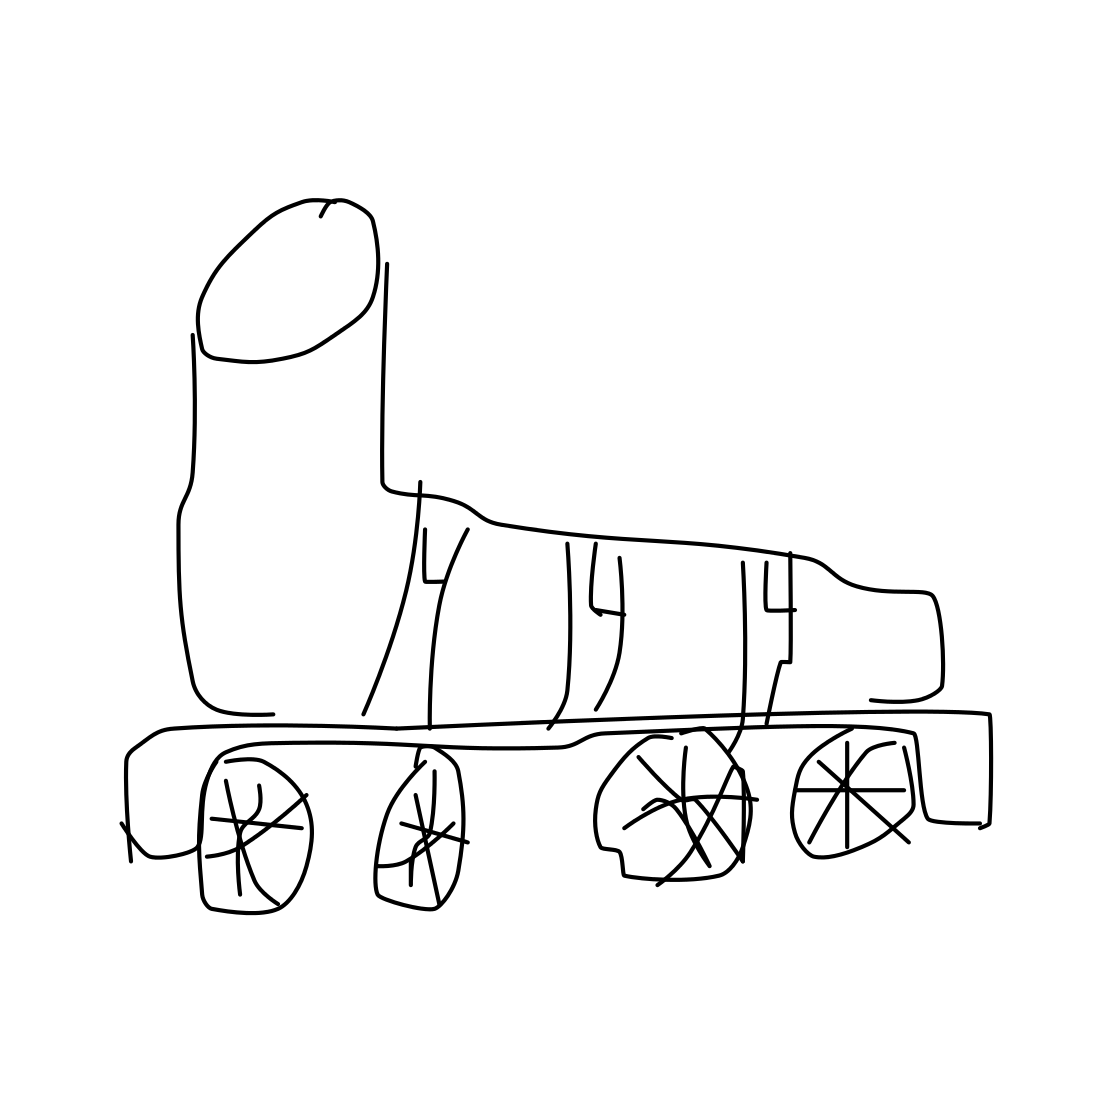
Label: rollerblades